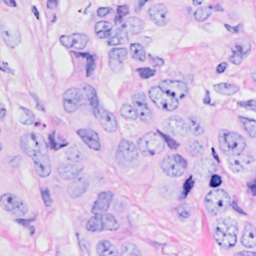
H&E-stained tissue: Breast